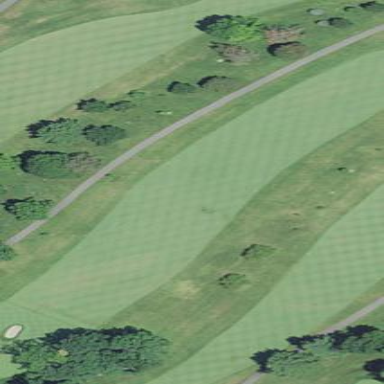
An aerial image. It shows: Golf fairway surrounded by grass.